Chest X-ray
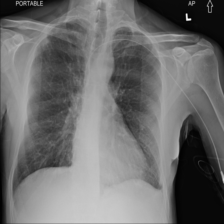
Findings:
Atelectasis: negative
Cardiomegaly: negative
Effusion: negative
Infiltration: negative
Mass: negative
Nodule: negative
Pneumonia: negative
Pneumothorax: negative
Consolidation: negative
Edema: negative
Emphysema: negative
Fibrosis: negative
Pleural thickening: negative
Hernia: negative